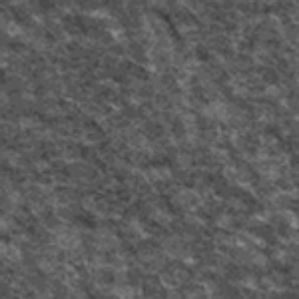
Label: frost